Question: Hey guys i am having a small issue with Parse for Javascript at the moment, I have used Parse before but for Android and for some reason found it more easier to understand than using it with Javascript.
My current issue is that I am trying to query the User object in my parse database to see whether or not they are an admin or not by checking to see in the "role" column has an integer of 1 or 2. 1 representing a Admin and 2 representing an ordinary user.
If I can remember correctly querying a User is different from querying a normal object in the database, So I am unsure why this query does not carry out correctly. If i take out the query the function works fine and displays the set message of "welcome" in an alert box but when I add in the query it doesnt seem to carry out the function.
My table in the database looks like this:

My current code is as follows:
'''
$('.form-signin').on('submit', function(e) {
// Prevent Default Submit Event
e.preventDefault();
// Get data from the form and put them into variables
var data = $(this).serializeArray(),
username = data[0].value,
password = data[1].value;
// Call Parse Login function with those variables
Parse.User.logIn(username, password, {
// If the username and password matches
var query = new Parse.Query(Parse.User);
query.equalTo("role", 1); //finding the role number
query.find({
success: function(user) {
alert('Welcome!');
},
// If there is an error
error: function(user, error) {
console.log(error);
}
});
});
});
'''
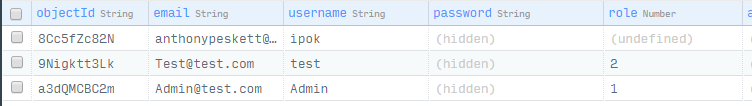
Answer: 'logIn()' is fulfilled with the user that was logged in, so there's no need for an additional query to see that user's attributes. 'Parse.User.current' is another way to get the current user at any time after a successful login.
- This code logs in a user and checks that the user has role set to the number 1:
'''
Parse.User.logIn(username, password).then(function(user) {
var role = user.get("role");
if (role == 1) {
console.log("login success, role is 1");
} else {
console.log("login success, role is " + role);
}
}, function(error) {
// handle error
});
'''